Question: I'm trying to run a coded UI test on our application. I can record the actions OK, but when attempting to playback, I get
'''
Microsoft.VisualStudio.TestTools.UITest.Extension.UITestControlNotFoundException:
The playback failed to find the control with the given search properties.
Additional Details:
TechnologyName: 'UIA'
FrameworkId: 'Wpf'
ControlType: 'MenuItem'
AutomationId: 'MenuItemConnectId'
'''
When I run Snoop on the application, I see the AutomationId exists

The one odd thing about our application is a lot of the ID's are added with code behind
'''
menuItem.SetValue(AutomationProperties.AutomationIdProperty, "MenuItemConnnectId");
menuItem.SetValue(AutomationProperties.NameProperty, "MenuItemConnect");
'''
Any ideas why this may be failing?
Thanks.
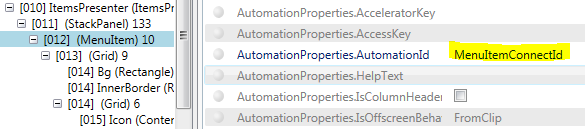
Answer: Turns out I needed the title of the window to be set. Even though I had the Automated ID and name properties set, looks like the engine uses the window's title in order to find it on the desktop. A few more details are here:
<URL>